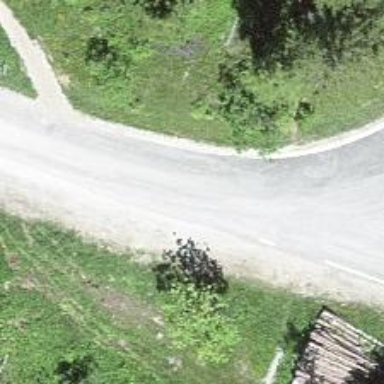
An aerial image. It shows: Unclassified paved road with Nordic skiing track. The track has classic and skating grooming.